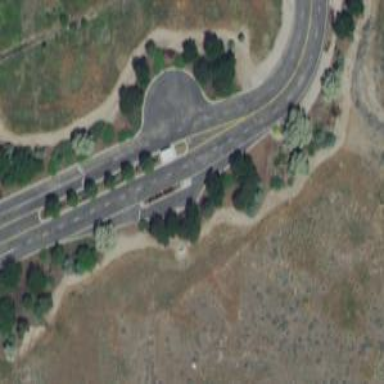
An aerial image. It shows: Unclassified road with asphalt surface.